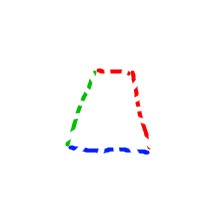
Shape: trapezoid